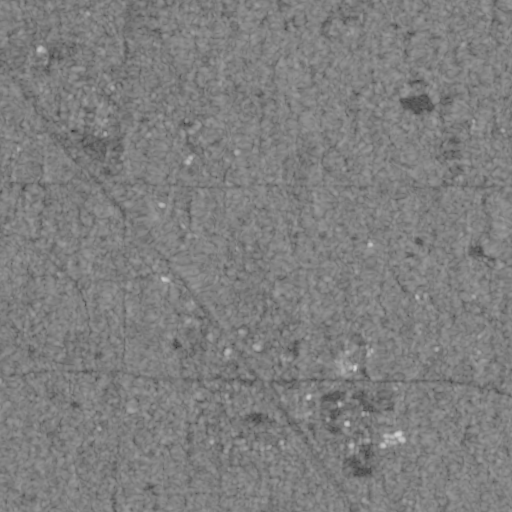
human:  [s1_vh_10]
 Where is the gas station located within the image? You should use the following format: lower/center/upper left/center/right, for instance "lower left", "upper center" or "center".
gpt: The gas station is located in the lower center of the image.
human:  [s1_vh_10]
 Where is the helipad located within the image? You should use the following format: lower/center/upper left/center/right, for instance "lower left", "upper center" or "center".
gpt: The helipad is located in the lower right of the image.
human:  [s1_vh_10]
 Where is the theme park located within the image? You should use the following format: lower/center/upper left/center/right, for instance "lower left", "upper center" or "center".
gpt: The theme park is located in the center of the image.
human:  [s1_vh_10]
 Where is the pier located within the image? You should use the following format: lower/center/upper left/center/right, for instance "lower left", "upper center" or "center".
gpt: The pier is located in the lower center of the image.
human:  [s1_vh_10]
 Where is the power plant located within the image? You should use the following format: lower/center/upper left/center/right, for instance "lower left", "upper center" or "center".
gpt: There is no power plant in the image.

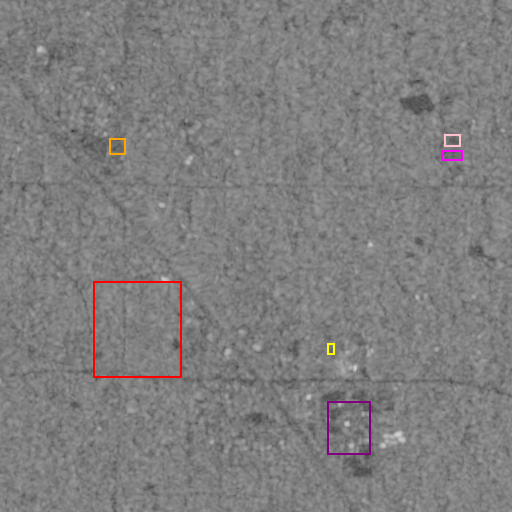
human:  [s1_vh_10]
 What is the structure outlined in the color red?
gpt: The structure outlined in red is a crop field.
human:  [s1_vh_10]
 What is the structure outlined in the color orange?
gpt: The structure outlined in orange is a park.
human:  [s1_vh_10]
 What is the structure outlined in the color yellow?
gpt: The structure outlined in yellow is a parking garage.
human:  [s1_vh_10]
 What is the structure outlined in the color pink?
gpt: The structure outlined in pink is a parking lot.
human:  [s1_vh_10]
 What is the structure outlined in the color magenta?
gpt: The structure outlined in magenta is a track.
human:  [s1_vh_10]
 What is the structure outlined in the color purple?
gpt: The structure outlined in purple is a building.
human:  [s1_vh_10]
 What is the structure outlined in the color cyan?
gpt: There is no cyan outline.